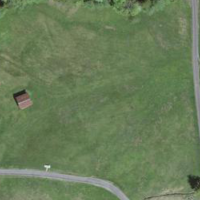
EUNIS habitat code: 24
Species observed at this site:
Colchicum autumnale